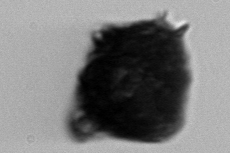
Label: Gonyaulax